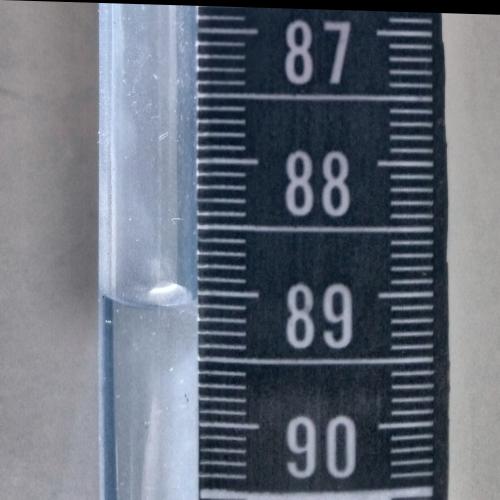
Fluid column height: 89.1 cm